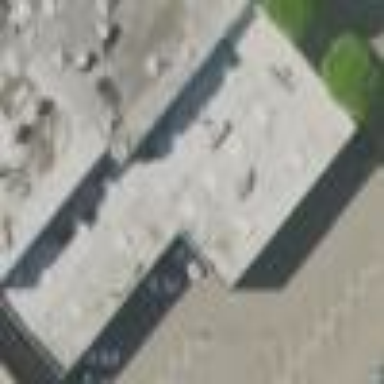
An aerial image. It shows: Building housing furniture shop.